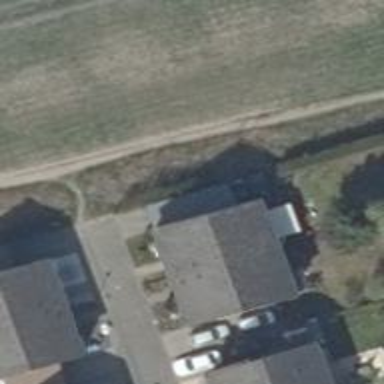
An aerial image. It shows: Semidetached house with gabled roof.